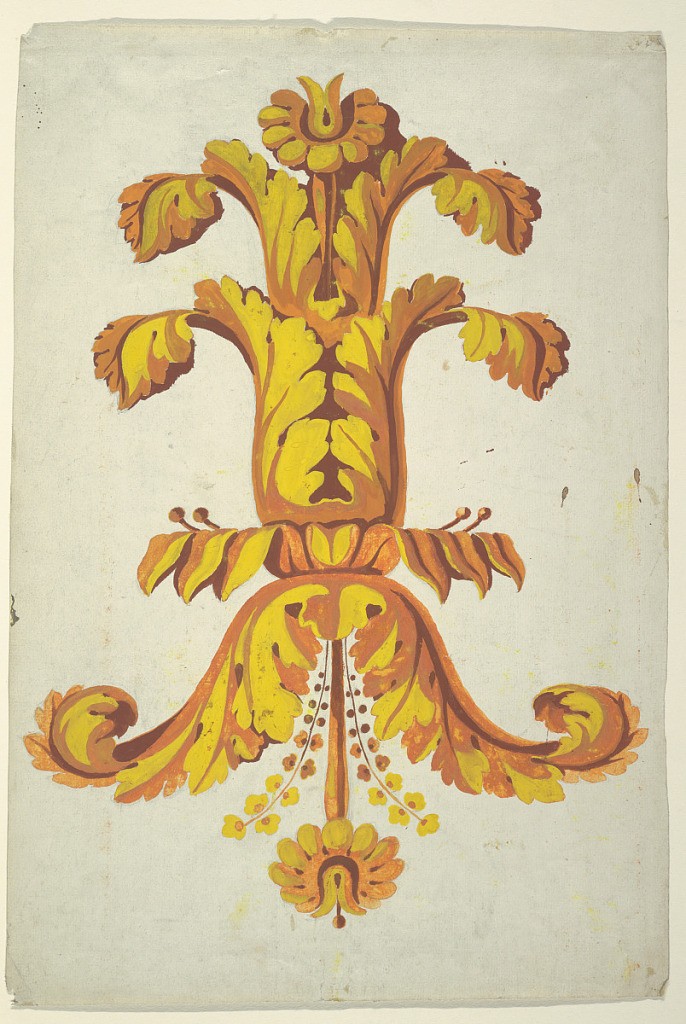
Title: Design for a Woven Fabric, Fragment
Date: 1815–1840
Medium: Graphite, brush and yellow, beige, and brown gouache on paper
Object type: Drawing
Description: Acanthus flower, with a bough with a blossom and flanked by two boughs, pending at the bottom.